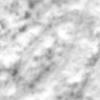
Label: no_change